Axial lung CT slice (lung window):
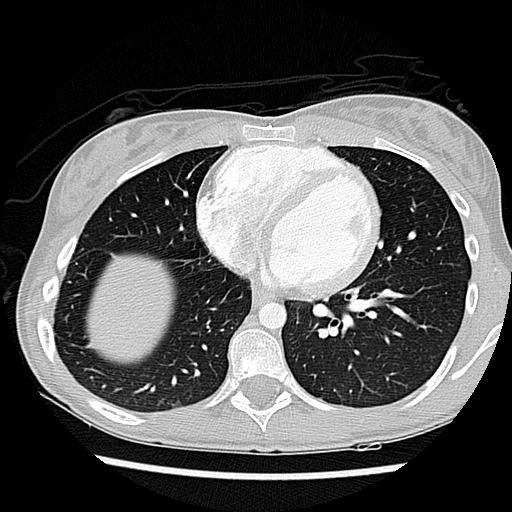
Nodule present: no